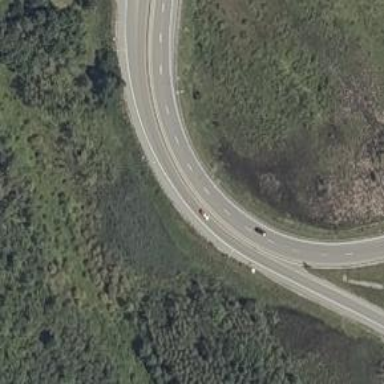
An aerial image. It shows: Asphalt motorway link.